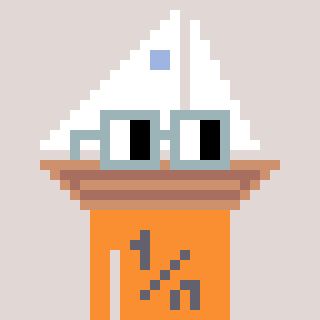
a pixel art character with square dark gray glasses, a sailboat-shaped head and a orange-colored body on a warm background